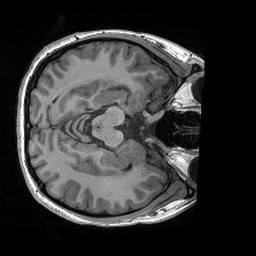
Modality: T1w
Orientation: axial
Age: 19
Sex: female
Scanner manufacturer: siemens
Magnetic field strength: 3 T
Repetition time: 2.4 s
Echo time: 0.00191 s